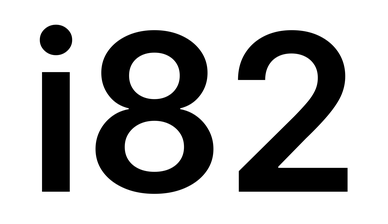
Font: Inter_SemiBold